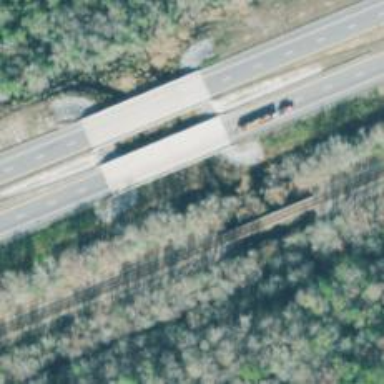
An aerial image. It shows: Bridge crossing trunk highway that is also expressway with dual carriageways.